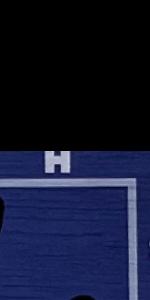
Label: Empty